Aerial crown-view tile of a tropical tree (Barro Colorado Island, Panama), acquired 20240813:
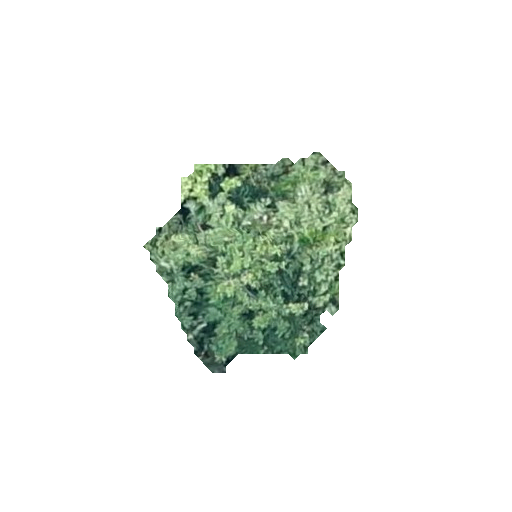
Species: Cavanillesia platanifolia
GBIF accepted scientific name: Cavanillesia platanifolia
Crown area: 48.459 m²